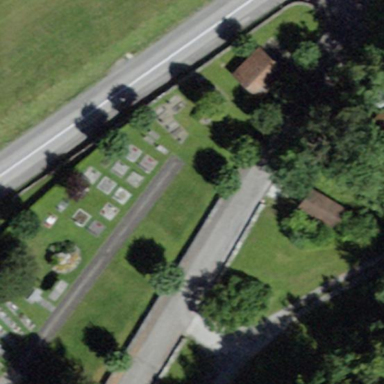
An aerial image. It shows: Cemetery.